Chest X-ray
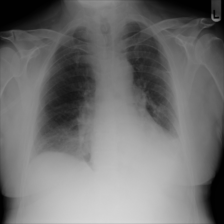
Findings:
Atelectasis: positive
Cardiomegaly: negative
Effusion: positive
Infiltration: negative
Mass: negative
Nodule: negative
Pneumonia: negative
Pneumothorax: negative
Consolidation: negative
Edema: positive
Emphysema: negative
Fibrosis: negative
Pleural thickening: negative
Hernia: negative